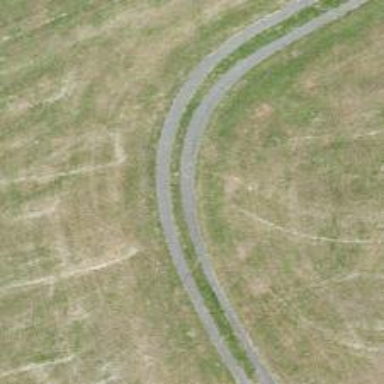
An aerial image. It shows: Dirt track road.